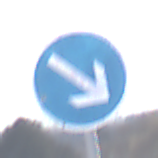
Verkehrszeichen: VorgeschriebeneVorbeifahrtRechts
Umgebung: Outdoor, Nature
Tageszeit: MorningAfternoon
Wetter: PartlyCloudy
Licht: Natural
Jahreszeit: Winter
Kontrast: HighContrast